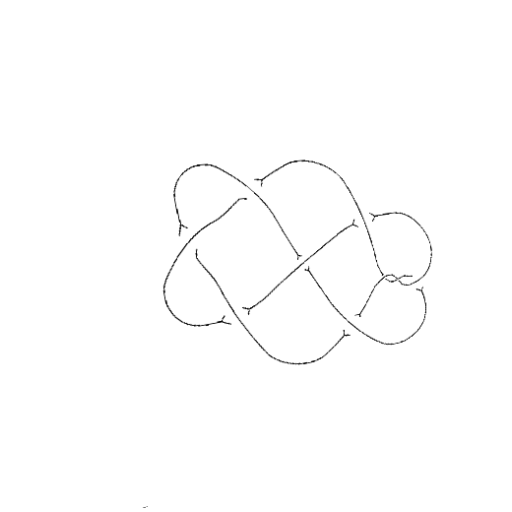
Crossing number: 9